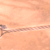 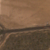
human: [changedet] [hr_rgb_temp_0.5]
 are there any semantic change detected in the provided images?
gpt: A residence has been edified near the street.